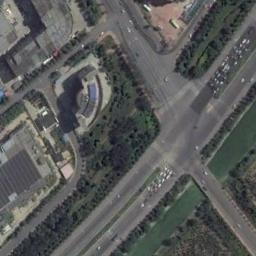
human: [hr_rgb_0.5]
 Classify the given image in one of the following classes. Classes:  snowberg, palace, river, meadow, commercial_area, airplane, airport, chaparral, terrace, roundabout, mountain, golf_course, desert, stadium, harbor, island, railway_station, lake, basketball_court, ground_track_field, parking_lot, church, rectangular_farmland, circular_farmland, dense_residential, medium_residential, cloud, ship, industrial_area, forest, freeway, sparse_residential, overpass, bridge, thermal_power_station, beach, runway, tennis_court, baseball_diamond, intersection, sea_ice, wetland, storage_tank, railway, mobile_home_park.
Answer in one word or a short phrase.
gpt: intersection